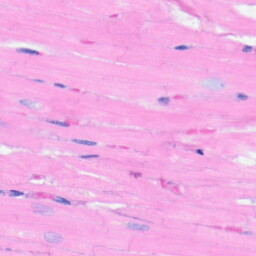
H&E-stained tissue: Heart